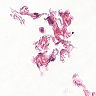
Metastatic tissue present: no